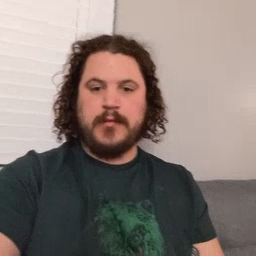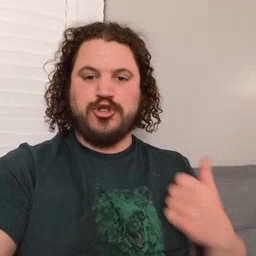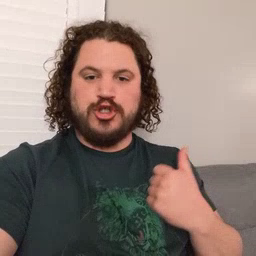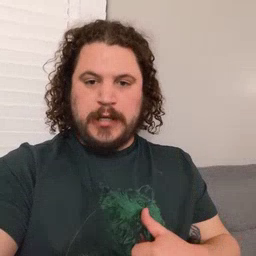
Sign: jacket